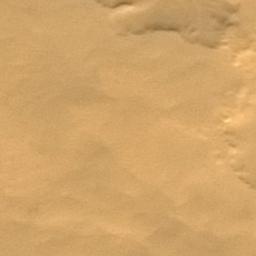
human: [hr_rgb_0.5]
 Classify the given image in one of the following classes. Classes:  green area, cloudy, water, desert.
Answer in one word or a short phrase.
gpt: desert